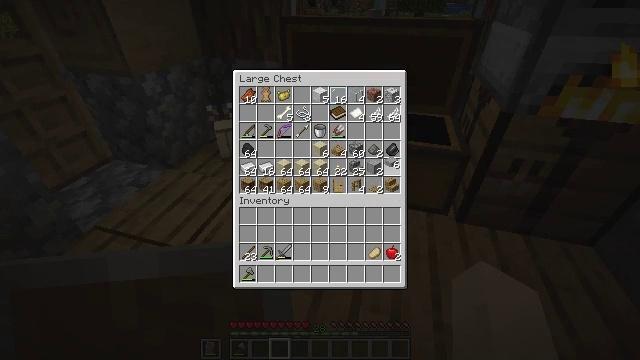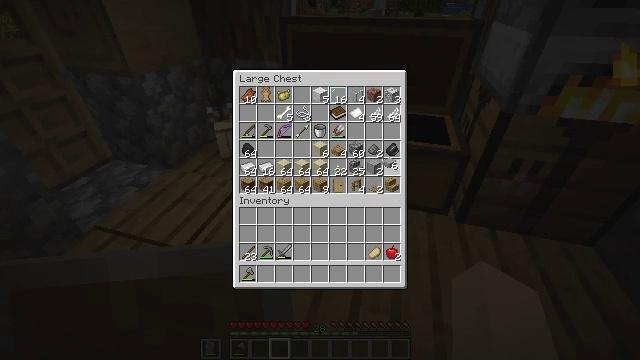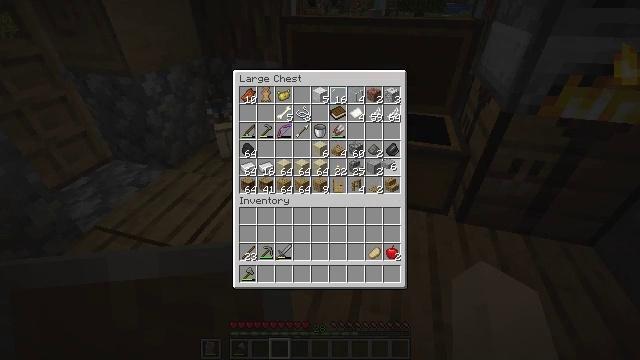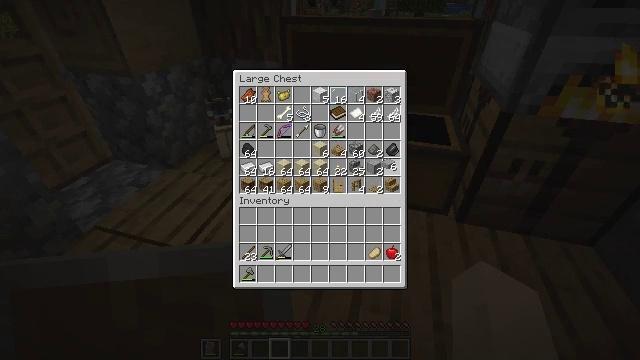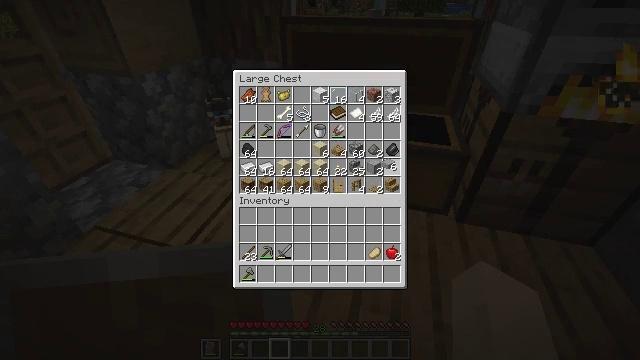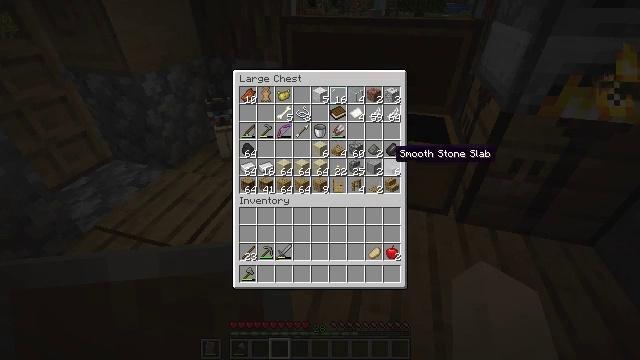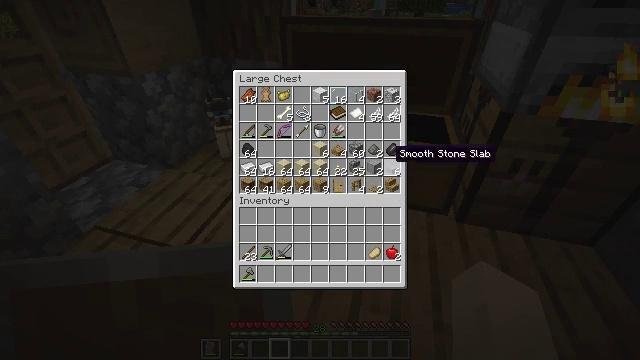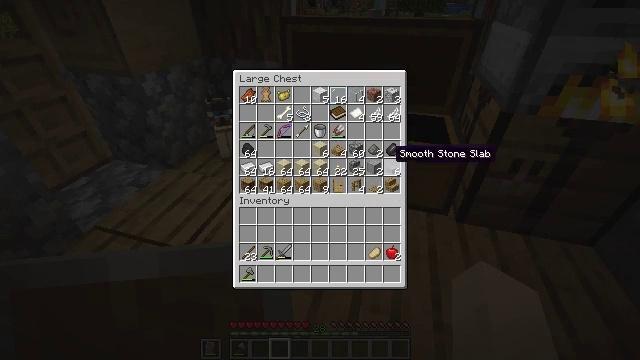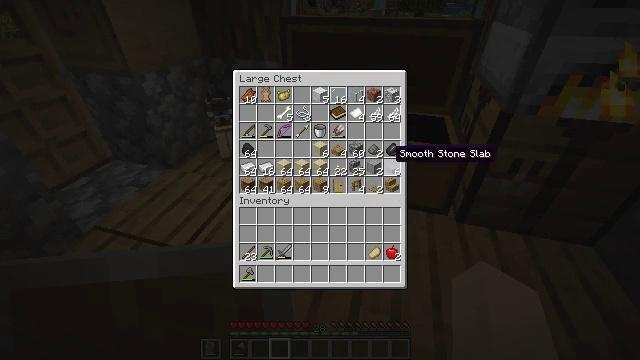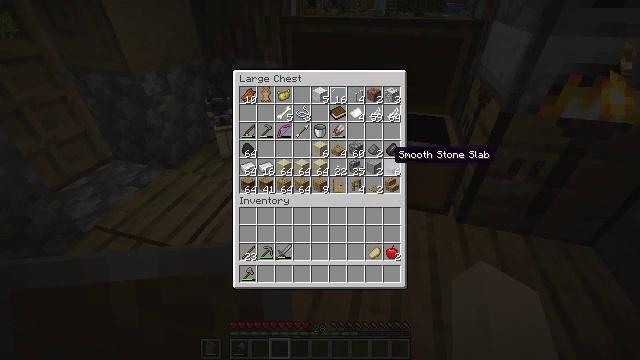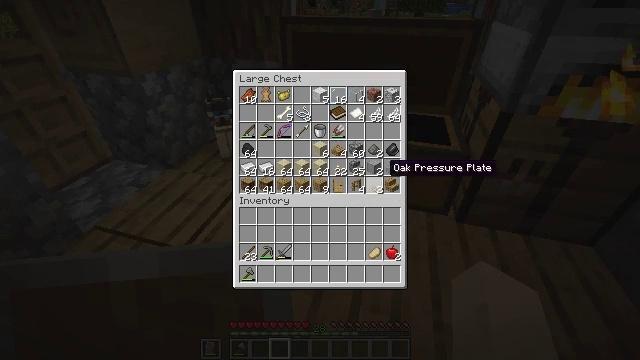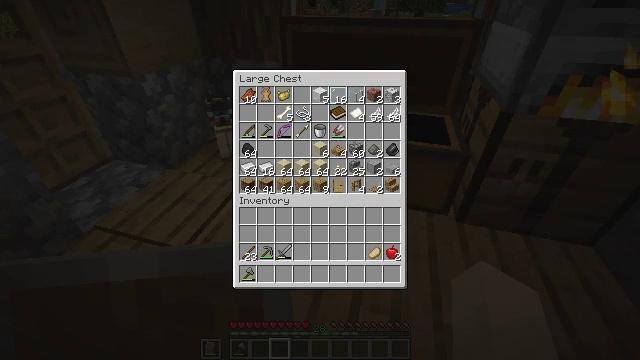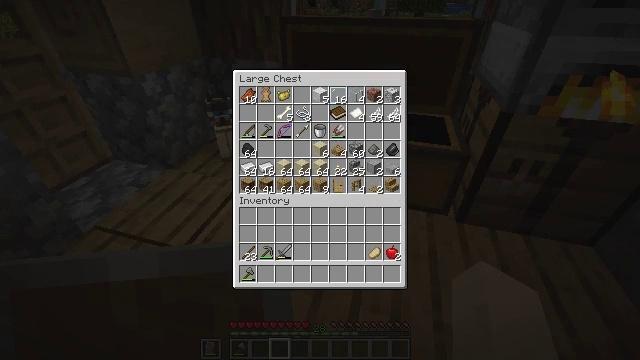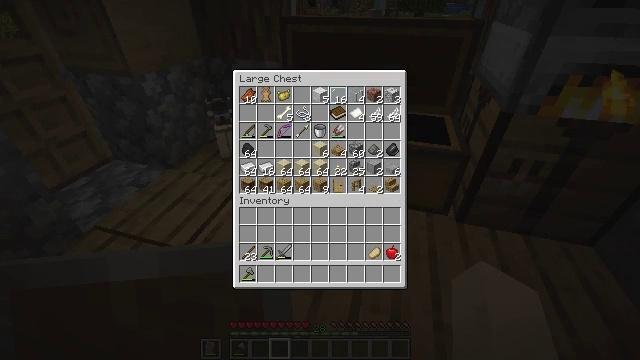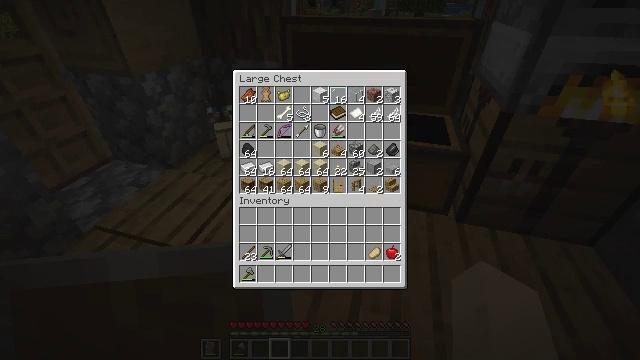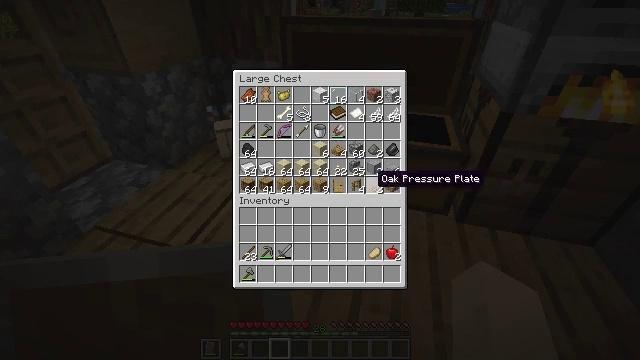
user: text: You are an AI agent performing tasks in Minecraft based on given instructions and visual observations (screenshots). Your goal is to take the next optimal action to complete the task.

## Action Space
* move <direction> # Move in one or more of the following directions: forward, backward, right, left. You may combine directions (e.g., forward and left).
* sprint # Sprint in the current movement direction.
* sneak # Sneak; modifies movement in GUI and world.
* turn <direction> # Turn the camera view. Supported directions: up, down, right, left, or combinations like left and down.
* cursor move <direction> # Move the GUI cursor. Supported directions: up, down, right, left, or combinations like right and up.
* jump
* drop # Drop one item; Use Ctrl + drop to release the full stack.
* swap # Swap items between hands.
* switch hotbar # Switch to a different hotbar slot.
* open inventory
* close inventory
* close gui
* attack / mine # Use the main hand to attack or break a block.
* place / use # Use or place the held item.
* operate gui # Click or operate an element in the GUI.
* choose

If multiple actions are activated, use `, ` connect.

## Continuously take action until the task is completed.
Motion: motion action
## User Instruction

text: Get smooth stone for building.
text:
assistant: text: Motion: no_op
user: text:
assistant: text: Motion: operate gui
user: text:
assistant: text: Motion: operate gui
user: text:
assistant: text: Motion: operate gui
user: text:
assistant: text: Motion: no_op
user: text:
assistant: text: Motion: no_op
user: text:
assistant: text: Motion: no_op
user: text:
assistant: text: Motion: no_op
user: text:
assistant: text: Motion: no_op
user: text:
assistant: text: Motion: cursor move down
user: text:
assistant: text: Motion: cursor move down
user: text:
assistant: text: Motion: no_op
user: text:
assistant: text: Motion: no_op
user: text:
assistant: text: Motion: no_op
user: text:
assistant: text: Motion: cursor move up
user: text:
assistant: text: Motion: no_op
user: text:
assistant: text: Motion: no_op
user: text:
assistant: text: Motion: cursor move left
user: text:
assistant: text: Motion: no_op
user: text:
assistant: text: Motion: no_op
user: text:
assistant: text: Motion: cursor move left and up
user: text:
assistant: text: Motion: no_op
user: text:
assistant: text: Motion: no_op
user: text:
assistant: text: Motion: no_op
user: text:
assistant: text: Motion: no_op
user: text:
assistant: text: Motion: cursor move right
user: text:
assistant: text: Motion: cursor move right and down
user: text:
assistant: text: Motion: cursor move right and down
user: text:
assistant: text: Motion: no_op
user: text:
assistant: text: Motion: no_op